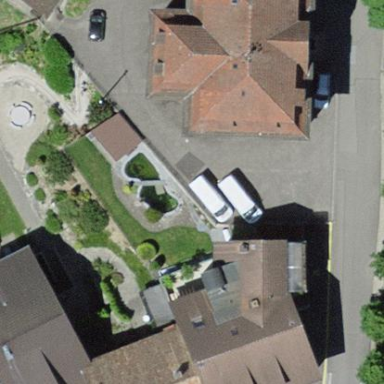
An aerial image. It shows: Building with tile roof.